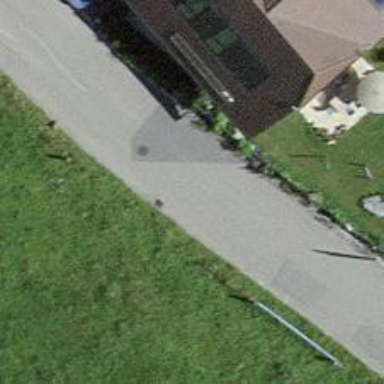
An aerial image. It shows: Paved residential road.